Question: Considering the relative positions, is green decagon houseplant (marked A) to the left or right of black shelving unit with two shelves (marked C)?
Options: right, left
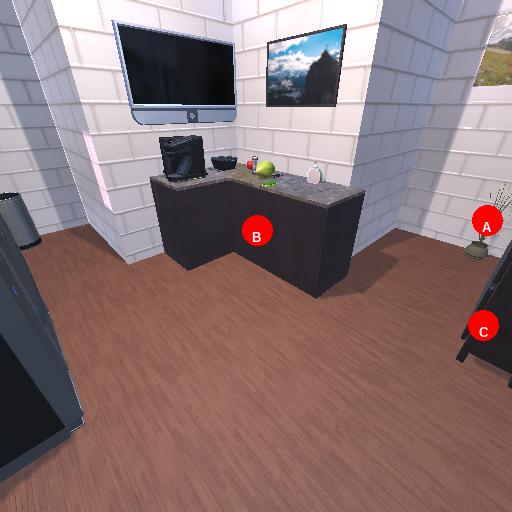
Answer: right